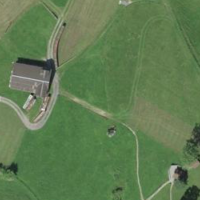
EUNIS habitat code: 25
Species observed at this site:
Lamium galeobdolon